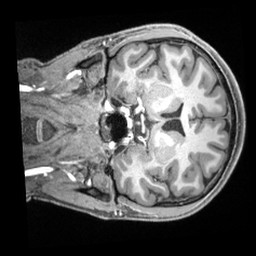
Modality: T1w
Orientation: coronal
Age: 21
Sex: male
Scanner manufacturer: siemens
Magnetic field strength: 3 T
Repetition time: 2.4 s
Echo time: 0.00226 s